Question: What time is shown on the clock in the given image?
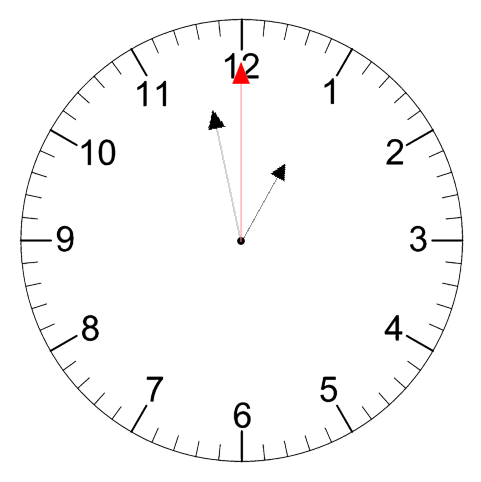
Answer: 12:58:00